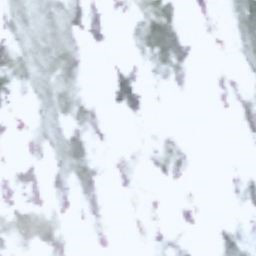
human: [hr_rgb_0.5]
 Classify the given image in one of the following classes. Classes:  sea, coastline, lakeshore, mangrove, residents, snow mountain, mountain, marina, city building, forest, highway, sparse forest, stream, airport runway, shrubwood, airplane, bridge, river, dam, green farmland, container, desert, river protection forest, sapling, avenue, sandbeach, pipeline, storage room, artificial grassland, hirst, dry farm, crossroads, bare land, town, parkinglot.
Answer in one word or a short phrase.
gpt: snow mountain